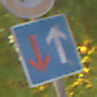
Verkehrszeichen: VorrangVorGegenverkehr
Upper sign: Geschwindigkeit60
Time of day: Night
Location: Outdoor (Urban)
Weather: PartlyCloudy
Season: NotSpecified
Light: Natural